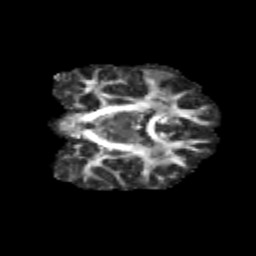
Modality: FA
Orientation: coronal
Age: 14
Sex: female
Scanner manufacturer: siemens
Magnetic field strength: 3 T
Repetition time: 3.8 s
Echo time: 0.07 s